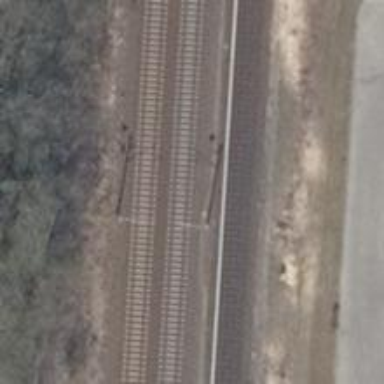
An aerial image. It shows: Railway track with contact lines for electrification.